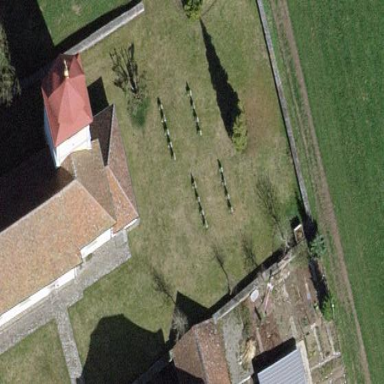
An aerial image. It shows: Cemetery.